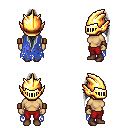
a pixel art fantasy rpg character, female body template, human, tanned skin, blue tattered cape, red pants, gray extra-long topknot hairstyle, gold helm, leather bracers, brown shoes, four views (front, back, left, right), 2x2 character sprite sheet, small pixel art, hard edges, no anti-aliasing